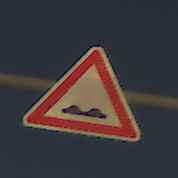
Verkehrszeichen: UnebeneFahrbahn
Umgebung: Outdoor, Beach
Tageszeit: Midday
Wetter: PartlyCloudy
Licht: Natural
Jahreszeit: NotSpecified
Kontrast: HighContrast